Question: When I click on the button inside a tab, the tab is loading and it returns to the first Tab..
this picture will make things clear:

For example If I clicked on REDSEA the tab selected ASIA will change and returns to the first one AFRICA, what I need is when I Click on button REDSEA stay inside the tab ASIA selected!
This is the code that Im using:
'''
<script>
$(function () {
$("#tabs").tabs();
});
</script>
<div id="tabs">
<ul>
<li><a href="#tabs-1">AFRICA</a></li>
<li><a href="#tabs-2">EUROPE</a></li>
<li><a href="#tabs-3">AMERICA</a></li>
<li><a href="#tabs-4">ASIA</a></li>
<li><a href="#tabs-5">OTHER TRADE</a></li>
</ul>
<div id="tabs-1">
<asp:Button id="tr" OnClick="trd_clk1" runat="server" text='<%# Bind("trade") %>' UseSubmitBehavior="False" CommandName="tr" Width="105px" Height="22" CommandArgument='<%# Bind("trade") %>' CssClass="btn" />&nbsp;&nbsp;&nbsp;
</div>
'The same thing for other tabs
</div>
'''
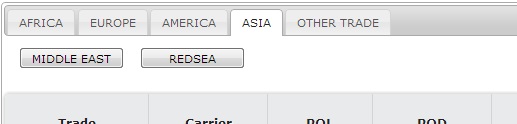
Answer: Try this to set hash changes on URL when tab change and maintain hash on postback
'''
<script>
$(function () {
$( "#tabs" ).tabs();
// set hash on tab change
$('#tabs ul li a').click(function () {
location.hash = $(this).attr('href');
});
//maintain hash on post back
$('#<%=Page.Form.ClientID%>').attr('onsubmit', 'this.action += top.location.hash');
})
</script>
<div id="tabs">
<ul>
<li><a href="#tabs-1">AFRICA</a></li>
<li><a href="#tabs-2">EUROPE</a></li>
<li><a href="#tabs-3">AMERICA</a></li>
</ul>
<div id="tabs-1">
tab 1
</div>
<div id="tabs-2">
tab 2
<asp:Button ID="Button2" runat="server" Text='click' />
</div>
<div id="tabs-3">
tab 3
<asp:Button ID="Button3" runat="server" Text='click' />
</div>
</div>
'''
You only need to change JavaScript code